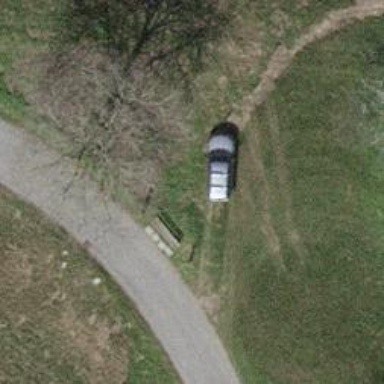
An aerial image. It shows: Bench for seating.